Interaction volume radius: 5 \u00c5
Interaction volume height: 25 \u00c5
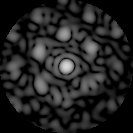
Disorder parameter: 0.6143